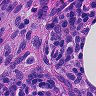
Metastatic tissue present: no